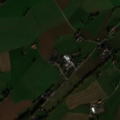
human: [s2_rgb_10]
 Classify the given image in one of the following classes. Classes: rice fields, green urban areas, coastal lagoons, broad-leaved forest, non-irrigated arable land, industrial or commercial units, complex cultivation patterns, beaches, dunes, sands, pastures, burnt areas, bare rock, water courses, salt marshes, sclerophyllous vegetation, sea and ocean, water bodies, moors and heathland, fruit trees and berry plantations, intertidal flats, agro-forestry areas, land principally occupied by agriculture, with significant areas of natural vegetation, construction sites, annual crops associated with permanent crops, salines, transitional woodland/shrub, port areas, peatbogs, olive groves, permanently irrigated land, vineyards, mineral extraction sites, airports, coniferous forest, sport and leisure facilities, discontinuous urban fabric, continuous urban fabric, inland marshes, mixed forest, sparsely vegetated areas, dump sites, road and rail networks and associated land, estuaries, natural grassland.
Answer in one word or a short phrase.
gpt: discontinuous urban fabric, non-irrigated arable land, pastures